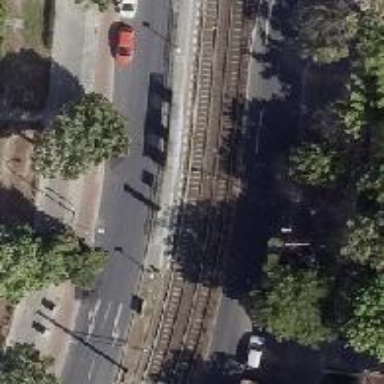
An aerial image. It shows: Platform for public transport with shelter. This platform is for trams and railways.